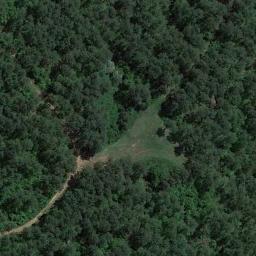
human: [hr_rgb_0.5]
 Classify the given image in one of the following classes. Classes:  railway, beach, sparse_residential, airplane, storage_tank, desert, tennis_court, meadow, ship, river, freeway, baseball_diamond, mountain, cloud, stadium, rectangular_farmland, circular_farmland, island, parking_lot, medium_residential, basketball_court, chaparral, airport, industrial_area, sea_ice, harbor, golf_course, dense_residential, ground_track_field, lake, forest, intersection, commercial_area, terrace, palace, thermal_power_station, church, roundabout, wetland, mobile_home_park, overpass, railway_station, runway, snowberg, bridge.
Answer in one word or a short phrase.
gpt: forest